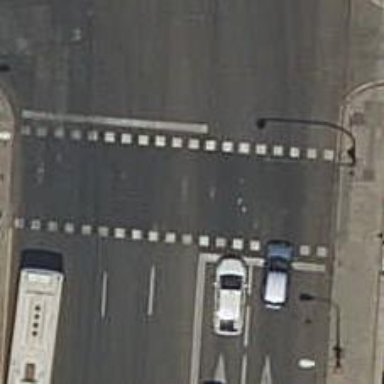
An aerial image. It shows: Crossing with traffic signals and pedestrian island.